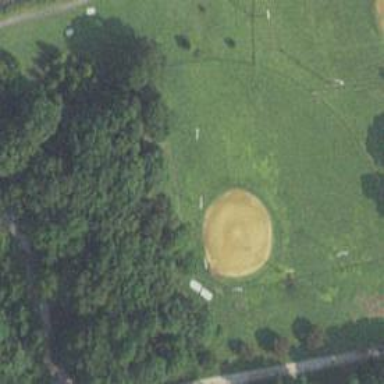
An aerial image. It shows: Disc golf hole.